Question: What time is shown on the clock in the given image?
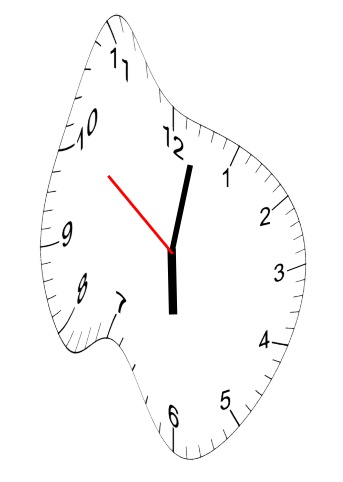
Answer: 06:01:51